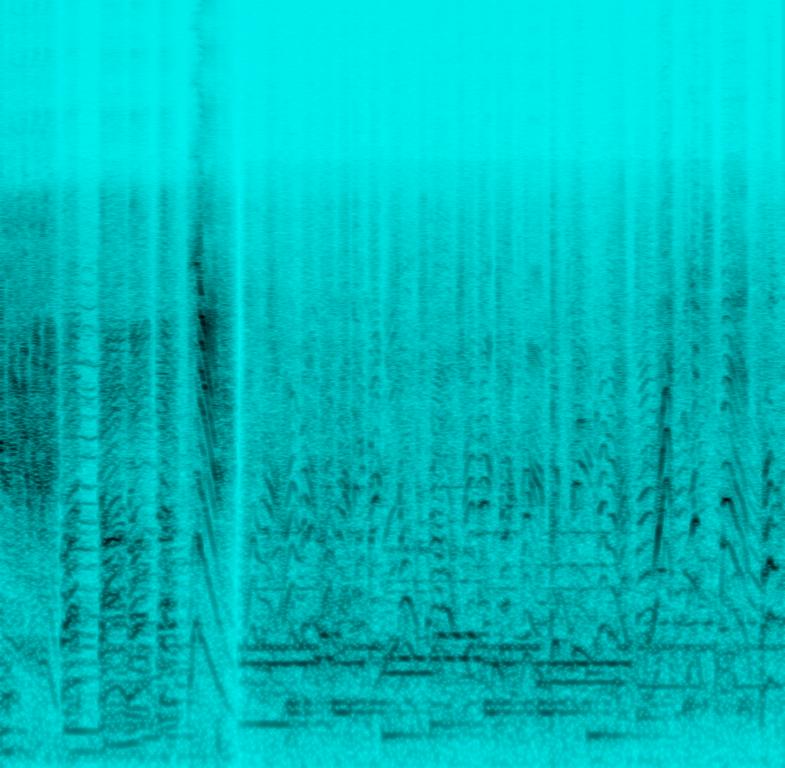
The song is background audio of an animated tv show. The song is idyllic and performed by an orchestra with organ playing lead, flutes and rhythm section. The song is of average audio quality. The audio track is animated and cartoon-like.